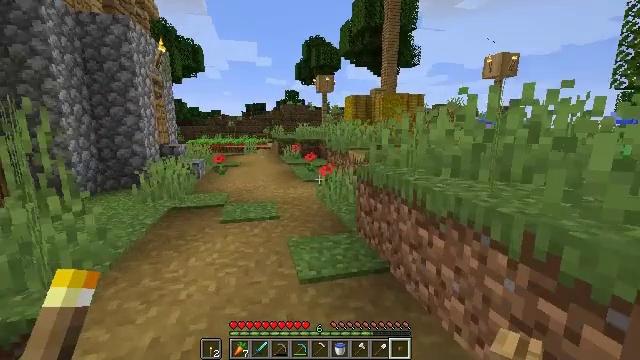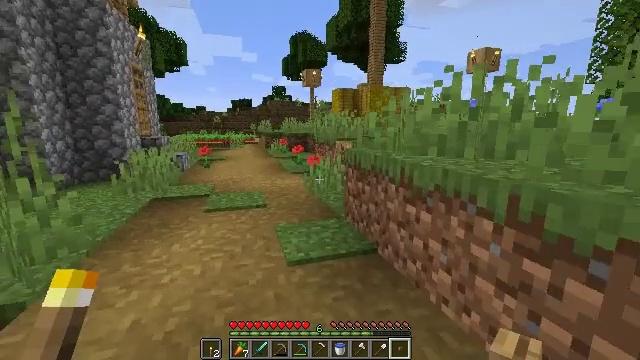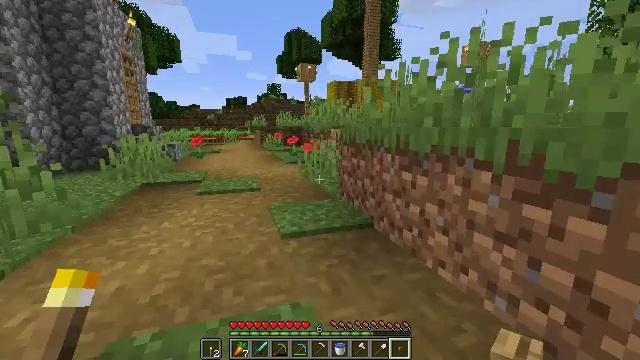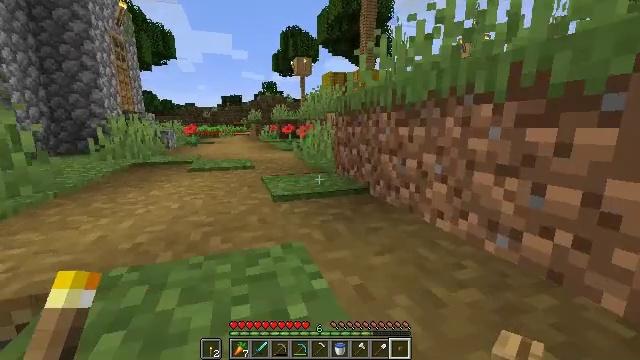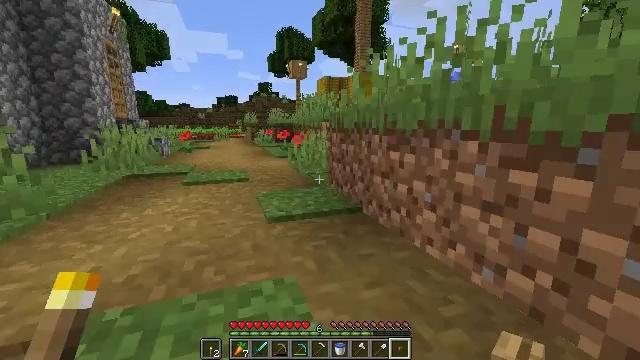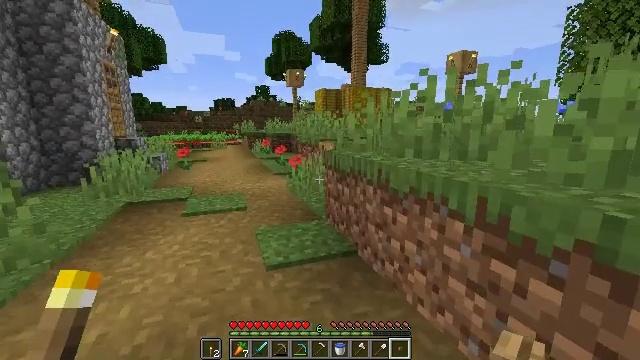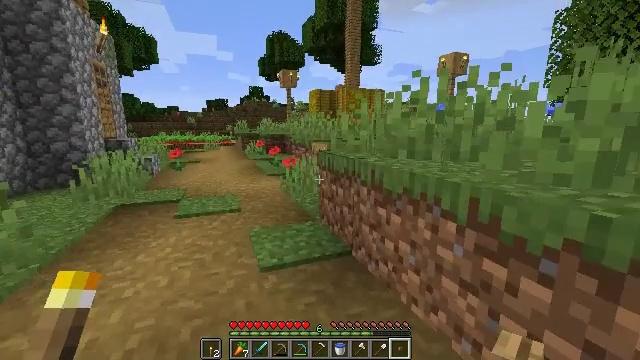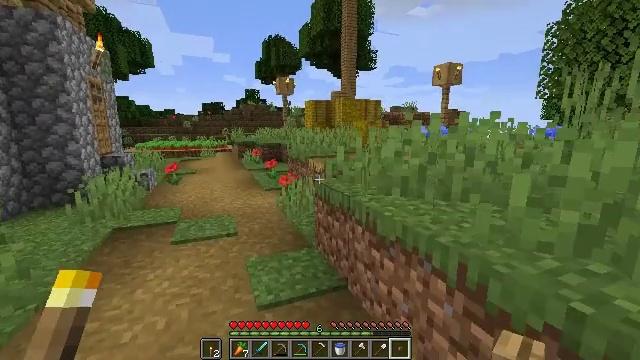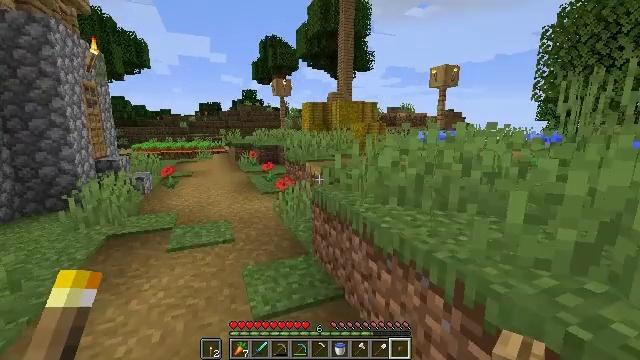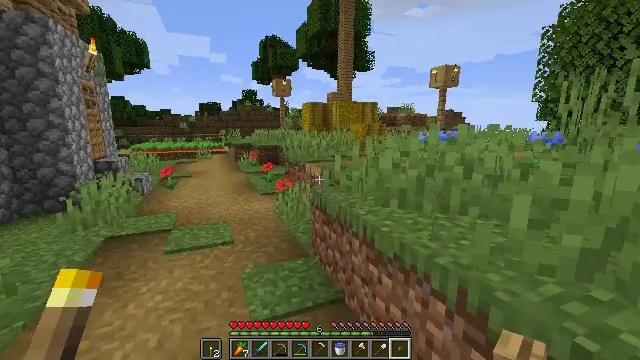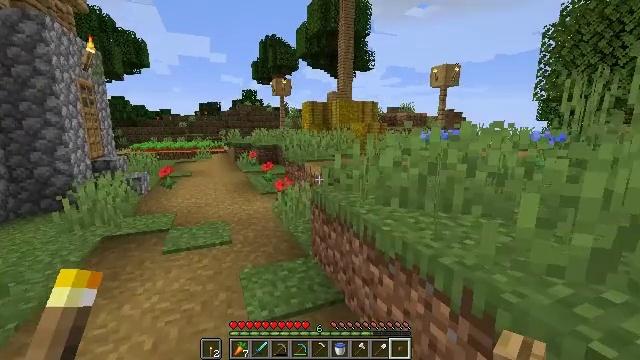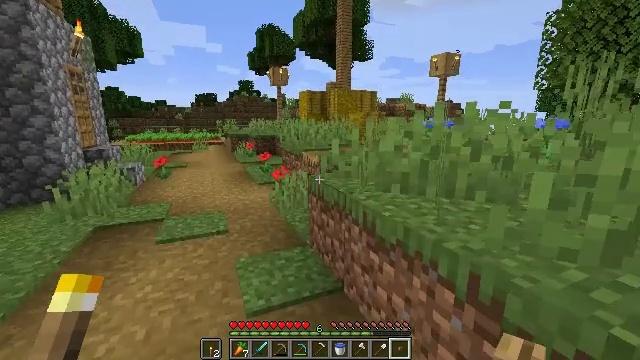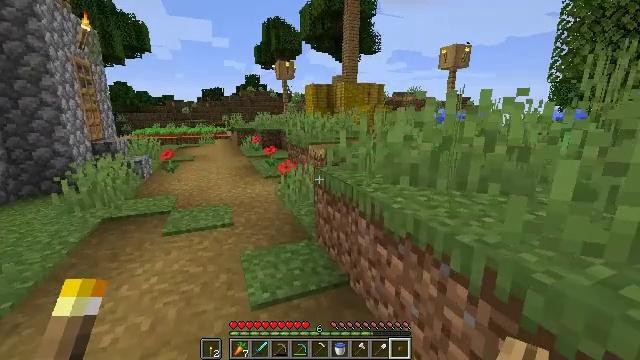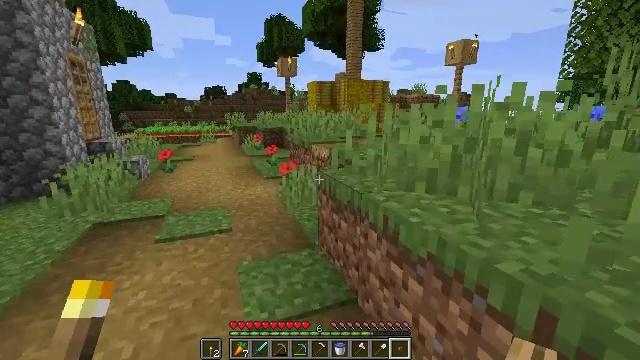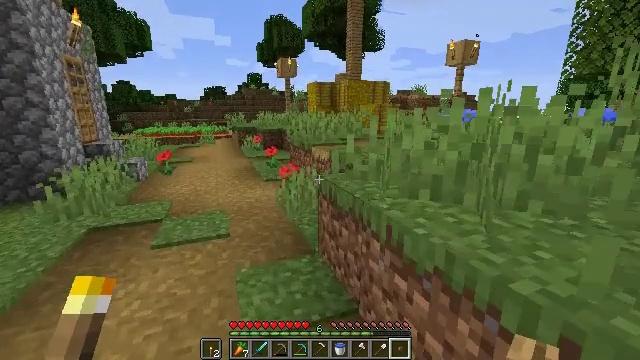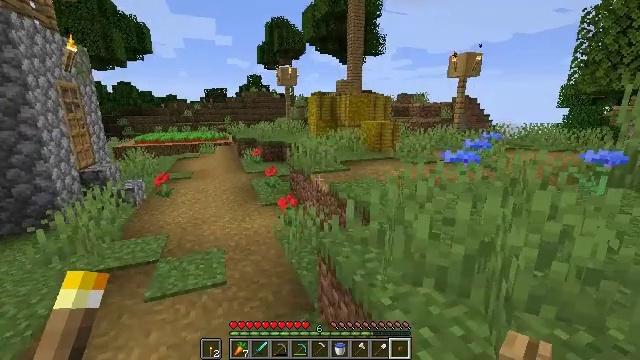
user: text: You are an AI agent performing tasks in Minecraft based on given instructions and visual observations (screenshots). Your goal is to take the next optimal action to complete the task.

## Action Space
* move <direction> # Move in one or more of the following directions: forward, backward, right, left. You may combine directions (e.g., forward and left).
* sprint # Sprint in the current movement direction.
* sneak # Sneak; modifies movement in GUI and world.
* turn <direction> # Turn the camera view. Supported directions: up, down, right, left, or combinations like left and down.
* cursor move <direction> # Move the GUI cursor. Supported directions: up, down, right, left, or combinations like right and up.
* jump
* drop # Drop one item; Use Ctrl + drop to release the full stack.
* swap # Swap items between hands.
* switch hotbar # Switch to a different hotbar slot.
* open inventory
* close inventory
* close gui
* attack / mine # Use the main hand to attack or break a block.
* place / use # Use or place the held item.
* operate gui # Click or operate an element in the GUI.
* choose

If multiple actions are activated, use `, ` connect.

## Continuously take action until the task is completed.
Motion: motion action
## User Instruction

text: Harvest beetroots from the farm.
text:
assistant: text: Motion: move forward, turn right, jump
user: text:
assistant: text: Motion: move forward, turn right, jump
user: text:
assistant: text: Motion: move forward, jump
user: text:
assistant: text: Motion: move forward, jump
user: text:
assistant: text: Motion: move forward, jump
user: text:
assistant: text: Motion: move forward, turn right, jump
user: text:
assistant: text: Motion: move forward, jump
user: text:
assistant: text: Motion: move forward, jump
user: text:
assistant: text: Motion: move forward, jump
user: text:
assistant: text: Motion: move forward, jump
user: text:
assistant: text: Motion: move forward, turn down, jump
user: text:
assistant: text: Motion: move forward, turn left and down, jump
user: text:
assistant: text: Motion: move forward, jump
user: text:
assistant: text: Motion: move forward, jump
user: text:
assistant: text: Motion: move forward, jump
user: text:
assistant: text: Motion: move forward, jump
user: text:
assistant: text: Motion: move forward, jump
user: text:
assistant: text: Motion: move forward, jump
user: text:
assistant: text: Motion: move forward, jump
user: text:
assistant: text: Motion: move forward, jump
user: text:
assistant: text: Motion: move forward, jump
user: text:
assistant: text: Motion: move forward, jump
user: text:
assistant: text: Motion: move forward, jump
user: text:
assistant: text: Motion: move forward, jump
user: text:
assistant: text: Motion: move forward, jump
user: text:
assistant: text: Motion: move forward, jump
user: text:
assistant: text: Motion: move forward, jump
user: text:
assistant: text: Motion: move forward, jump
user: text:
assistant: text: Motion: move forward, jump
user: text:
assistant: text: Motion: move forward, turn right, jump